Question: I am using the following code to generate a map with circles;
<URL>
'''
<script src="http://d3js.org/d3.v3.min.js"></script>
<link rel="stylesheet" href="http://cdn.leafletjs.com/leaflet-0.6.4/leaflet.css" />
<script src="http://cdnjs.cloudflare.com/ajax/libs/d3/3.3.9/d3.min.js"></script>
<script src="http://cdn.leafletjs.com/leaflet-0.6.4/leaflet.js"></script>
<script type='text/javascript' id='lt_ws' src='http://localhost:52656/socket.io/lighttable/ws.js'></script>
<div id="map" style="width: 100%; height: 100%; position: relative;" class="leaflet-container leaflet-fade-anim" tabindex="0">
</div>
<script>
var map = L.map('map').setView([51.82, 5.861], 11);
L.tileLayer('http://{s}.tile.cloudmade.com/BC9A493B41014CAABB98F0471D759707/997/256/{z}/{x}/{y}.png', {
maxZoom: 18,
attribution: ''
}).addTo(map);
var data = [ [5.861797,51.822823],[5.861843,51.822815],[5.<PHONE>,51.78242],[5.<PHONE>,51.821033],[5.859349,51.822502] ];
var plotData = data.map( function( coord ){
return map.latLngToLayerPoint( [ coord[1], coord[0] ] );
});
var svg = d3.select( map.getPanes().overlayPane ).append("svg"),
g = svg.append("g").attr("class", "leaflet-zoom-hide");
g.selectAll("circle").data( plotData ).enter().append("circle")
.attr("cx", function(d){ return d.x; } )
.attr("cy", function(d){ return d.y; } )
.attr("r", 25)
.style("fill", "black");
</script>
'''
I map the coordinates to leaflet such that it is placed on the right spot. The problem is that the circles are placed on the svg on the leaflet map, google devtools confirms this, but they dont get the right attributes, they remain invisible.
See screenshot;

Is there something that I have forgotten to do?
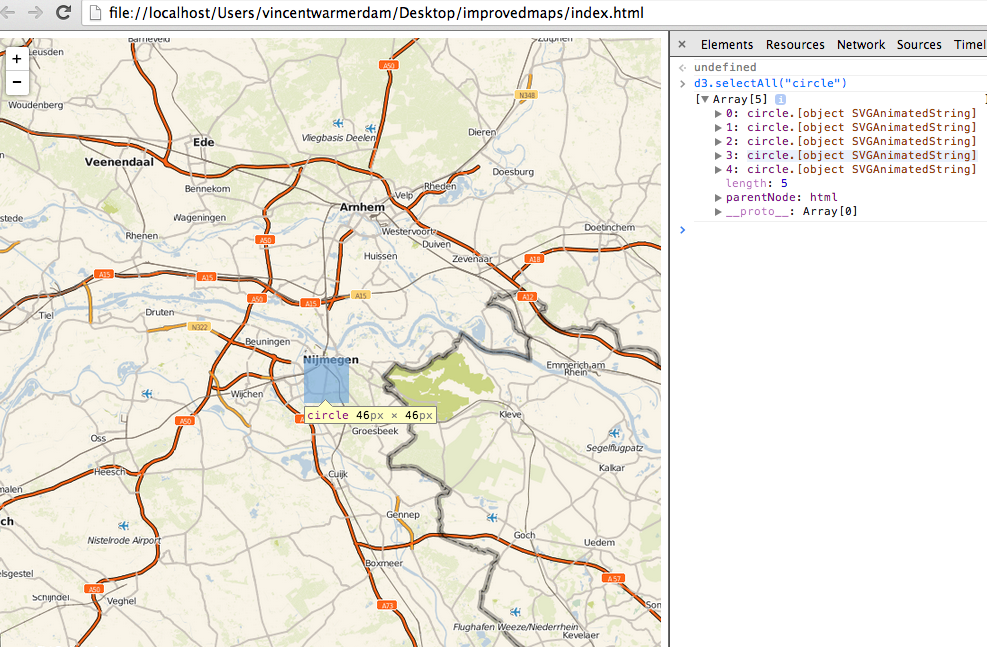
Answer: this worked, this is better code as well, now the data binds to the svg elements which allows for much more interactivity;
'''
function drawCircles(){
var data = [
{ "coords" : [ 37.8 , - 96.8 ], "time" : 1 },
{ "coords" : [ 33.6 , - 96.6 ], "time" : 5 },
{ "coords" : [ 40.5 , - 96.3 ], "time" : 4 },
{ "coords" : [ 37.4 , - 66.6 ], "time" : 3 },
{ "coords" : [ 37.8 , - 97.6 ], "time" : 2 }
].map( function(d){ var newPoint = map.latLngToLayerPoint( d.coords ); d.coords = { 'x' : newPoint.x, 'y' : newPoint.y }; return d; } )
g.selectAll("circle").data( data ).enter().append("circle")
.attr("cx", function(d){ console.log(d); return d.coords.x } )
.attr("cy", function(d){ return d.coords.y } )
.attr("r", 5 )
.style("fill", "teal")
}
'''